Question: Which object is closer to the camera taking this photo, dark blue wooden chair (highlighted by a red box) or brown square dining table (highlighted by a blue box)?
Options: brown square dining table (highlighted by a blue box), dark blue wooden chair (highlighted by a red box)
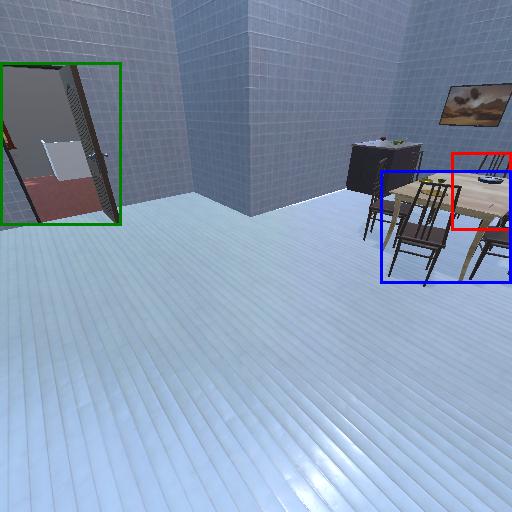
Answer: brown square dining table (highlighted by a blue box)